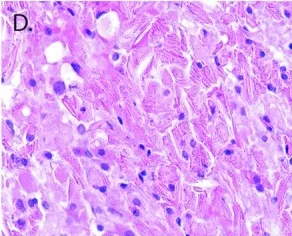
Pathology and immunophenotypic findings of CNS crystal-storing histiocytosis. Refractile, intracytoplasmic crystalline material was the hallmark feature of the lesion (D).
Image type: pathology (h&e)